Brain MRI, t2w sequence, axial 2D slice.
Patient: age 18, sex F, weight 90 kg, height 1.9 m
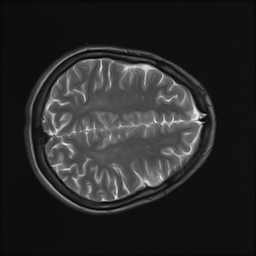